Question: I searched a lot in google but couldn't find something good. I want use navigation drawer like shown in the picture. Look carefully in item 4. when click on this item opens option. How could I do this?
Thank you.

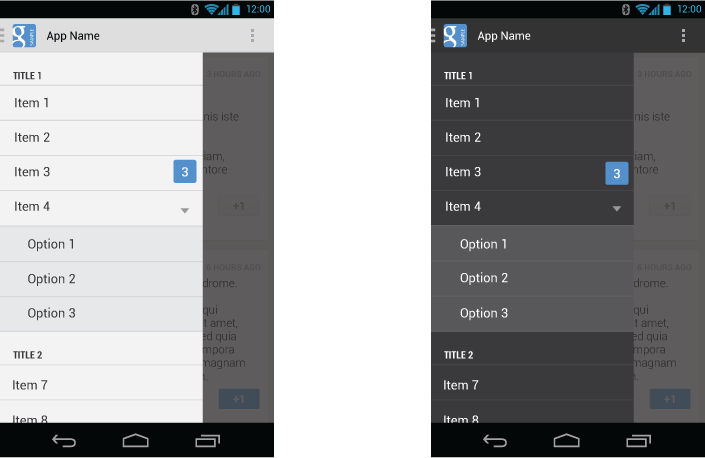
Answer: SlidingMenu is an Open Source Android library that allows you to easily create applications with sliding menus like in the Google+.
Feel free to use it all you want in your Android apps provided that you <URL>
Another tool you can use is <URL>